Question: I want to add icons on the left side of my status bar menus text in OS X. I cannot find a sample code to implement this in my code. Right now i am using the code to set the image for the status bar (below) and IBActions to call AppleScript files.
'''
- (void)awakeFromNib {
statusItem = [[[NSStatusBar systemStatusBar] statusItemWithLength:NSVariableStatusItemLength] retain];
NSBundle *bundle = [NSBundle mainBundle];
statusImage = [[NSImage alloc] initWithContentsOfFile:[bundle pathForResource:@"wifi1" ofType:@"png"]];
statusHighlightImage = [[NSImage alloc] initWithContentsOfFile:[bundle pathForResource:@"wifi2" ofType:@"png"]];
[statusItem setImage:statusImage];
[statusItem setAlternateImage:statusHighlightImage];
[statusItem setMenu:statusMenu];
[statusItem setHighlightMode:YES];
}
- (void)dealloc {
[statusImage release];
[statusHighlightImage release];
[super dealloc];
}
- (IBAction)RemoteAppleEvents:(id)sender {
NSString* path = [[NSBundle mainBundle] pathForResource:@"AppleEvents" ofType:@"scpt"];
NSURL* url = [NSURL fileURLWithPath:path];NSDictionary* errors = [NSDictionary dictionary];
NSAppleScript* appleScript = [[NSAppleScript alloc] initWithContentsOfURL:url error:&errors];
[appleScript executeAndReturnError:nil];
[appleScript release];
}
- (IBAction)InternetSharing:(id)sender {
NSString* path = [[NSBundle mainBundle] pathForResource:@"WiFiShare" ofType:@"scpt"];
NSURL* url = [NSURL fileURLWithPath:path];NSDictionary* errors = [NSDictionary dictionary];
NSAppleScript* appleScript = [[NSAppleScript alloc] initWithContentsOfURL:url error:&errors];
[appleScript executeAndReturnError:nil];
[appleScript release];
}
- (IBAction)BluetoothSharing:(id)sender {
NSString* path = [[NSBundle mainBundle] pathForResource:@"bluetooth" ofType:@"scpt"];
NSURL* url = [NSURL fileURLWithPath:path];NSDictionary* errors = [NSDictionary dictionary];
NSAppleScript* appleScript = [[NSAppleScript alloc] initWithContentsOfURL:url error:&errors];
[appleScript executeAndReturnError:nil];
[appleScript release];
}
'''
Any help would be appreciated. Thanx!
UPDATE*
My drop down menu in IB
.
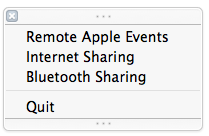
Answer: Updated answer:
To set a icon in a NSMenuitem or NSMenu like this:

You simply have to add an image to your project and set the menus image in the "Attribute Inspector"

If you want to set the image programatically:
Give each Menu item a outlet and then use the
setImage:
As you have done for the Status bar
'''
bar = [NSStatusBar systemStatusBar];
statusItem = [bar statusItemWithLength: NSVariableStatusItemLength] ;
statusImage = [NSImage imageNamed:@"status.icns"];
statusHighlightImage = [NSImage imageNamed:@"statusHighLight.icns"];
[statusItem setImage:statusImage];
[statusItem setAlternateImage:statusHighlightImage];
[statusItem setMenu:_statusMenu];
[statusItem setHighlightMode:YES];
menu1Image = [NSImage imageNamed:@"login.icns"];
menu2Image = [NSImage imageNamed:@"persist.icns"];
menu3Image = [NSImage imageNamed:@"thumbIcon_.png"];
[_MenuItem1 setImage:menu1Image];
[_MenuItem2 setImage:menu2Image];
[_MenuItem3 setImage:menu3Image];
'''

Also my code take into account <URL>